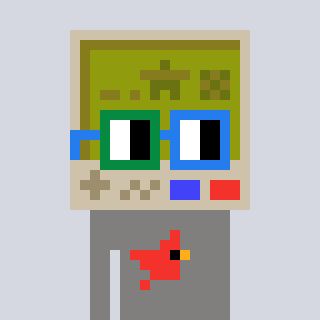
a pixel art character with square green and blue glasses, a gameboy-shaped head and a bluegrey-colored body on a cool background